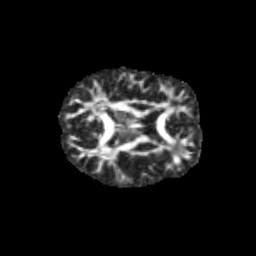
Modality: FA
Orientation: axial
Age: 11
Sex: female
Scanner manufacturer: siemens
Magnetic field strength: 3 T
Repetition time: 3.8 s
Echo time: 0.07 s